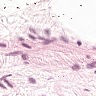
Metastatic tissue present: no